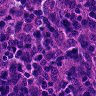
Metastatic tissue present: no